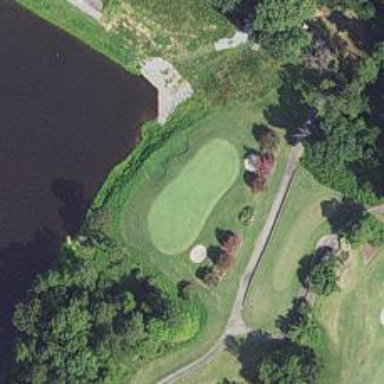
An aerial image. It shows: Golf hole.